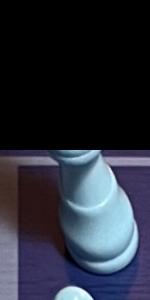
Label: King_White